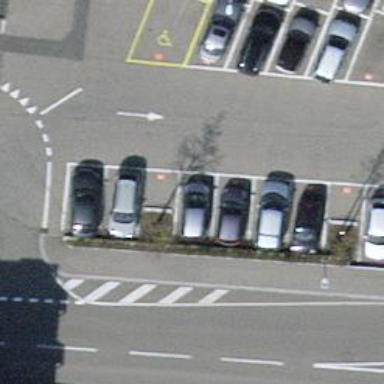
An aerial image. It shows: Car-sharing service available at this location.